Field crop: maize
Growth stage: 2
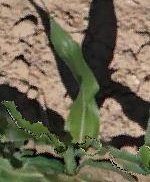
Species: maize